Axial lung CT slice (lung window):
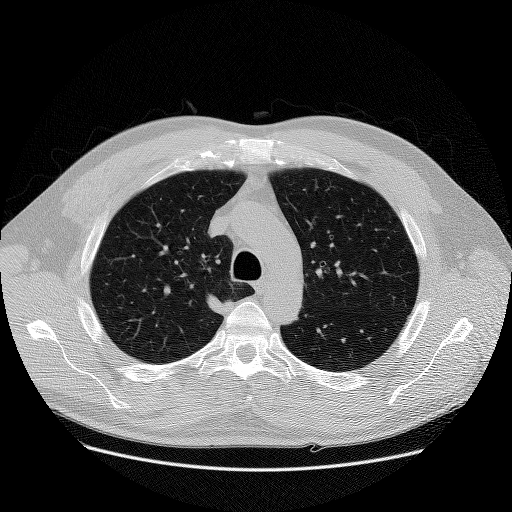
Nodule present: no